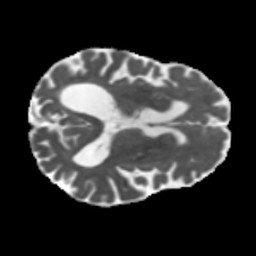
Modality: MD
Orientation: axial
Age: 75
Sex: male
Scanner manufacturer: siemens
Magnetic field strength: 3 T
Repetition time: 5.47 s
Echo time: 0.0854 s